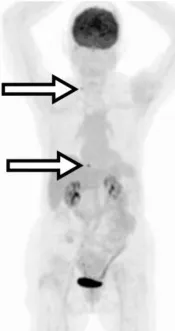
Patient B MIP images. (A) Initial re-staging imaging.
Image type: radiology (pet)